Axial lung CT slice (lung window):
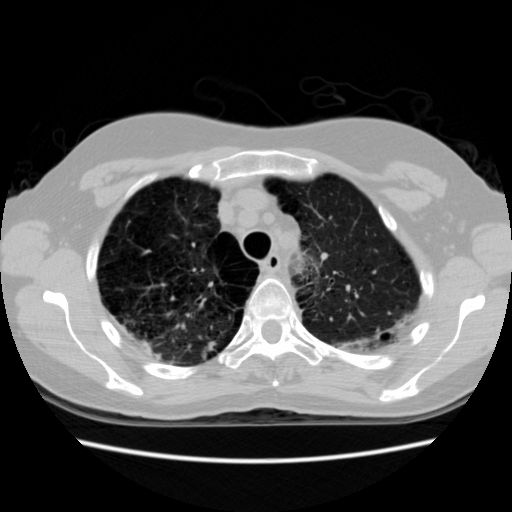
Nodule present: no